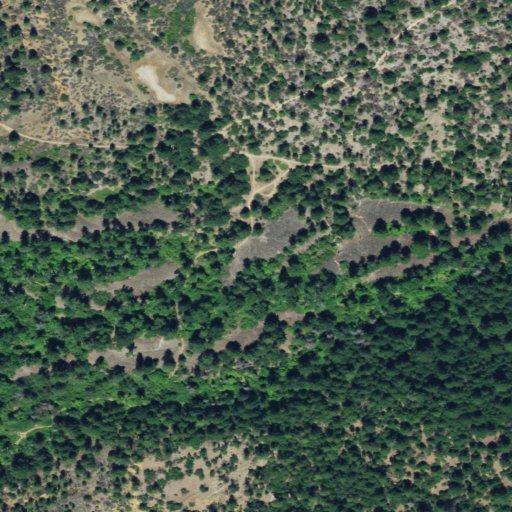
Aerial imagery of valley in California named Eastman Gulch containing evergreen forest, shrub, mixed forest, and deciduous forest